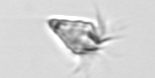
Label: Paratontonia_gracillima